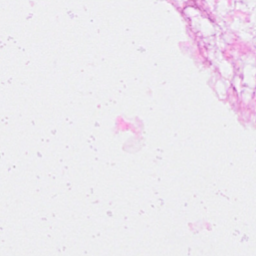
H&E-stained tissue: Breast